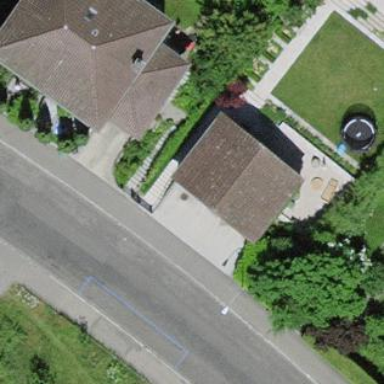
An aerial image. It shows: Group of garages.